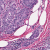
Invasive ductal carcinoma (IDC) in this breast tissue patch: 0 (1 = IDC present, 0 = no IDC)